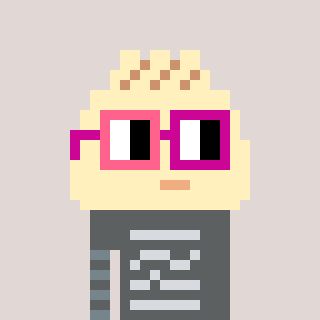
a pixel art character with square pink and red glasses, a porkbao-shaped head and a bluegrey-colored body on a warm background